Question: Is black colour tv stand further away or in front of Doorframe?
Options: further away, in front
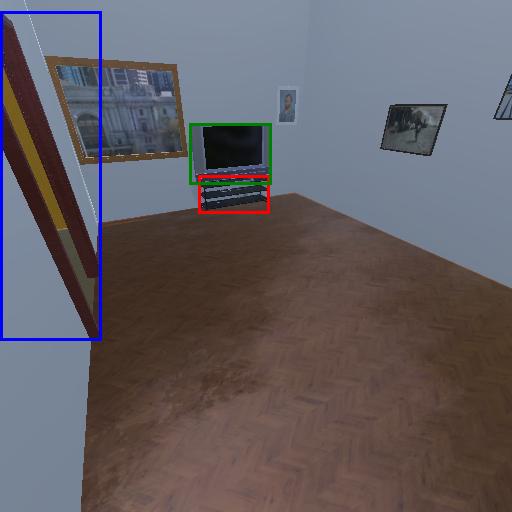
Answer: further away